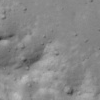
Atmospheric dust classification: not_dusty